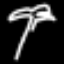
Label: palm tree